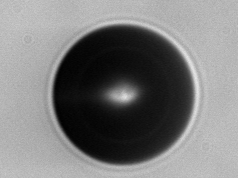
Label: bubble